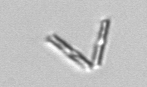
Label: Thalassionema